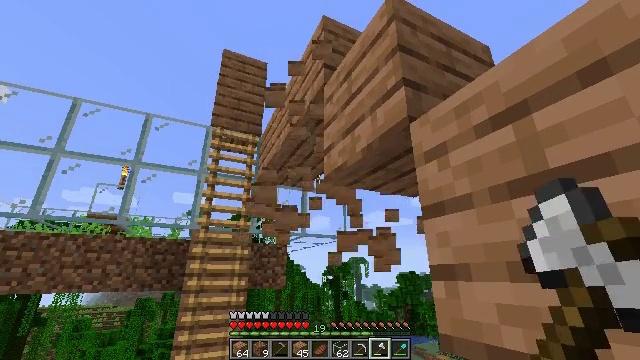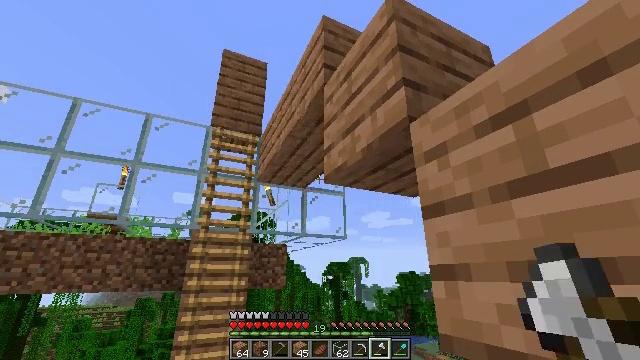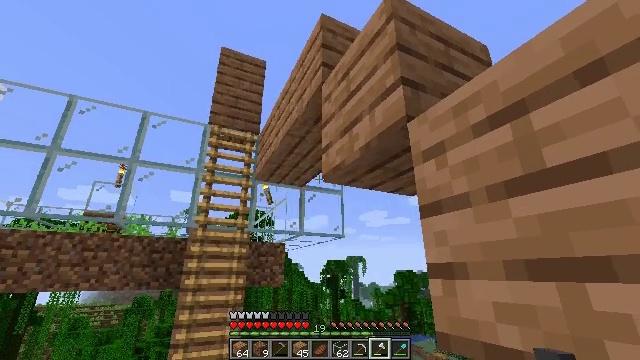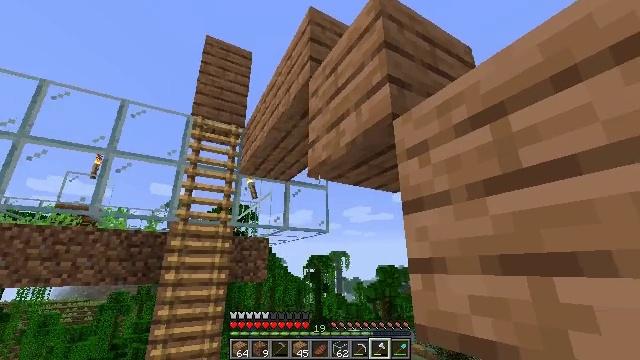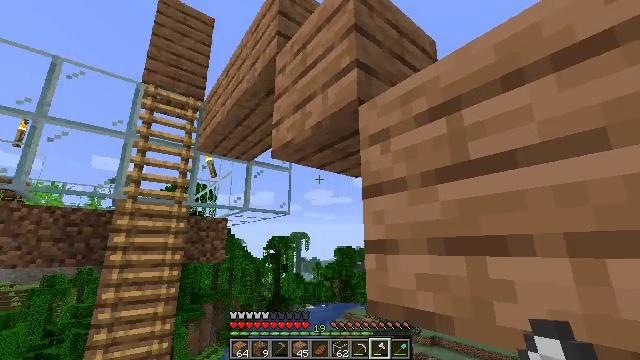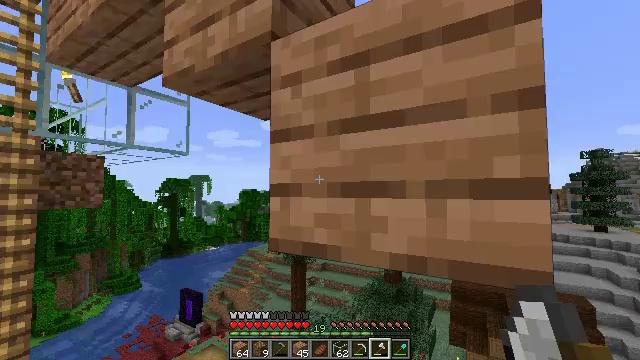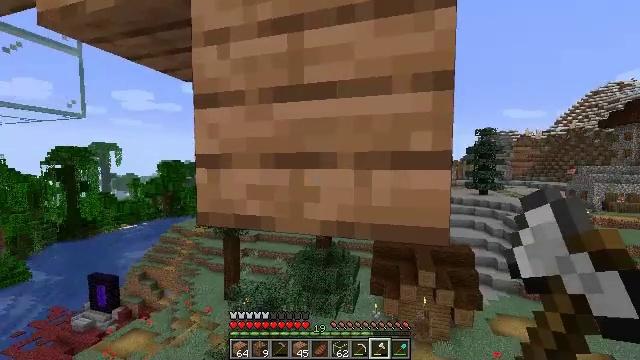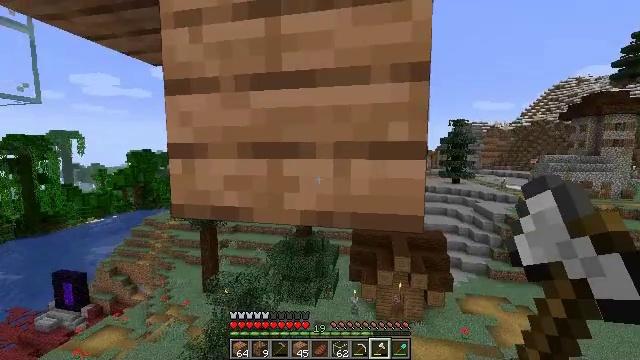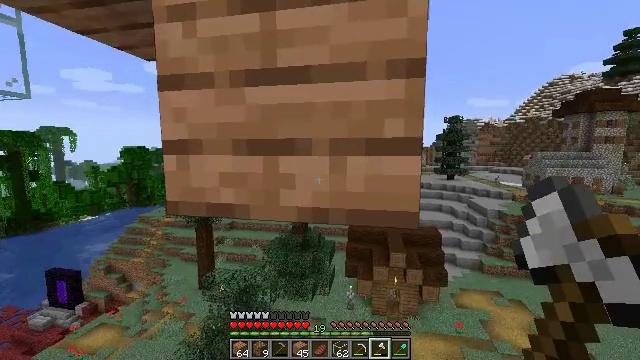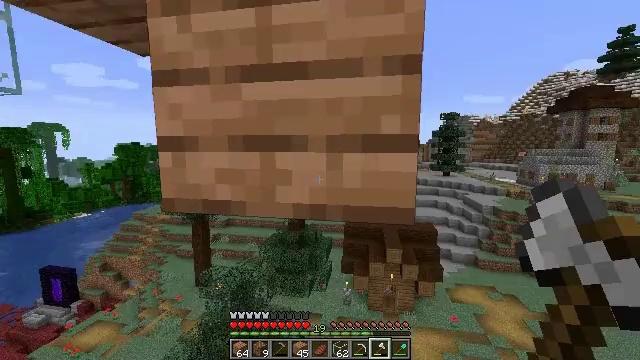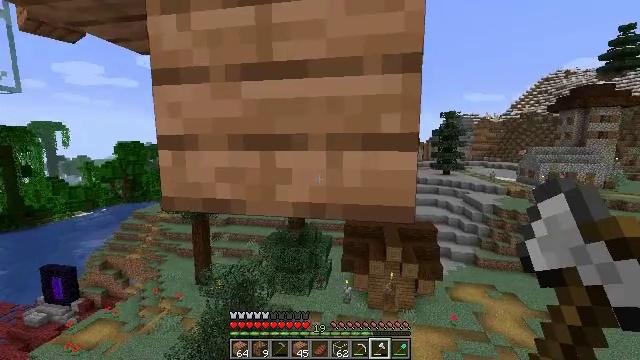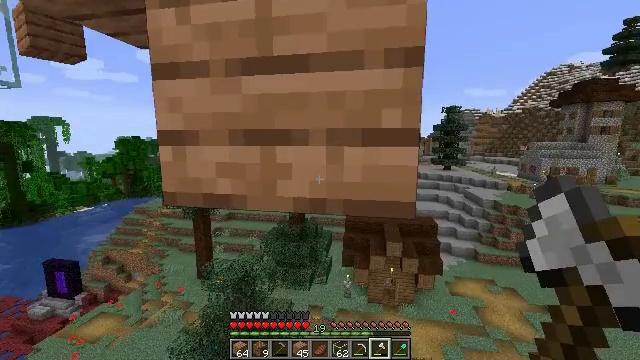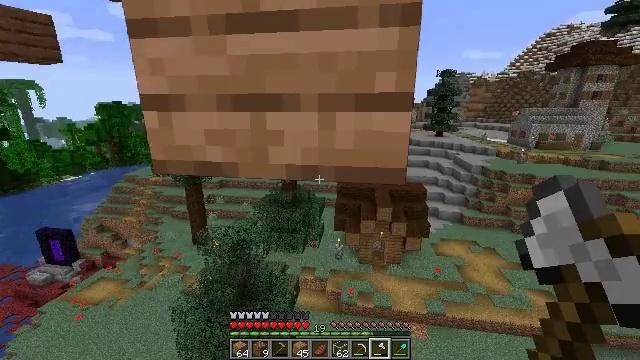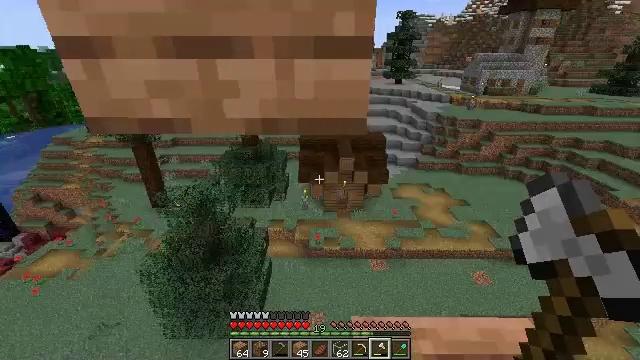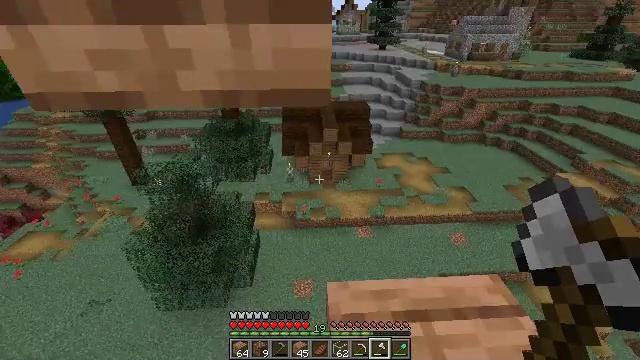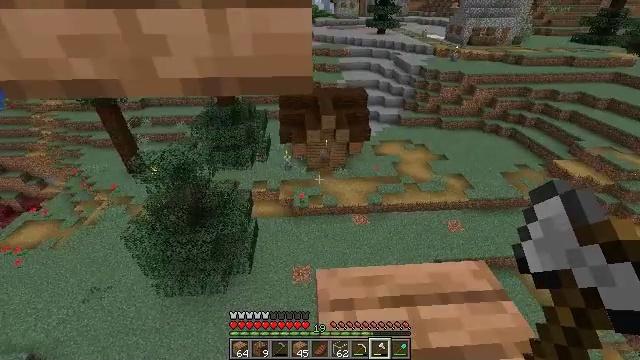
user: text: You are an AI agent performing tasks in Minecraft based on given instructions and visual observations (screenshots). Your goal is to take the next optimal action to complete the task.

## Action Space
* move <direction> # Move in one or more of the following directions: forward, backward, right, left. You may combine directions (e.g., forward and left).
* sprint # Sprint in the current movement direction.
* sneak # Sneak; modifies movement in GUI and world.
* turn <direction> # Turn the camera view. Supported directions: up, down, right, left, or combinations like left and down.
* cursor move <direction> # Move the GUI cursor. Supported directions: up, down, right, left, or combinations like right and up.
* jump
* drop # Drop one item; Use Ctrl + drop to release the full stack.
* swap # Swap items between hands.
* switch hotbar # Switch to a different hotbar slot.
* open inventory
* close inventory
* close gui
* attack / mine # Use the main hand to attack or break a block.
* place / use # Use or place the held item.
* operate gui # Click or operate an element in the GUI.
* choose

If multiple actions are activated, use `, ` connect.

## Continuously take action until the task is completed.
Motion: motion action
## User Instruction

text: Retrieve jungle planks by mining.
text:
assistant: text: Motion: sneak, attack / mine
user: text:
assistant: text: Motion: sneak, attack / mine
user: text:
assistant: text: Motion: sneak, turn right and down
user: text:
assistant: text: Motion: sneak, turn right and down
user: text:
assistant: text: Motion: sneak, turn right and down
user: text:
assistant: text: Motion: sneak, turn right and down
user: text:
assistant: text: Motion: sneak, turn right and down
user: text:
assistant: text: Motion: sneak
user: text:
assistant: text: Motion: sneak
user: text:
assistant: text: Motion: sneak
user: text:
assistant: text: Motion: sneak, turn down
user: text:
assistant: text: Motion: sneak, turn right and down
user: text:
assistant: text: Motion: move right, sneak, turn right and down
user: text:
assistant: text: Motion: move right, sneak, turn right and down
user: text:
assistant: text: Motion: move right, sneak, turn down
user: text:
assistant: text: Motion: move right, sneak, turn down
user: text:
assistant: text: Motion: move right, sneak, turn down
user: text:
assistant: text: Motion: move right, sneak, turn right and down
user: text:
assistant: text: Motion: sneak, turn down
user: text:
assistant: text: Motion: sneak, turn down
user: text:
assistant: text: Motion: sneak, turn down
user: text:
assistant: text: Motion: sneak, turn right and down
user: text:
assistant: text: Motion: sneak
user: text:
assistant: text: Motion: sneak, turn right and down
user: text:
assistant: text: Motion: sneak, turn right and down
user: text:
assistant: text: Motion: move right, sneak, turn right and down
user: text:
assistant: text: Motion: move forward and move right, sneak, turn right and down
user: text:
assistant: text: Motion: move forward and move right, sneak, turn down
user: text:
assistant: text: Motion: move forward and move right, sneak, turn down
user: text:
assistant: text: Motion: move forward, sneak